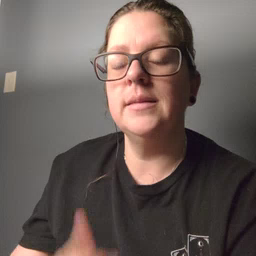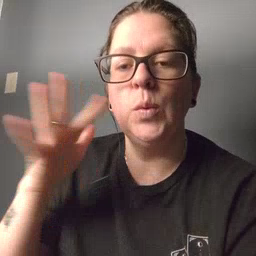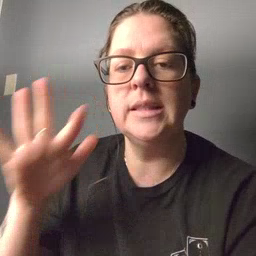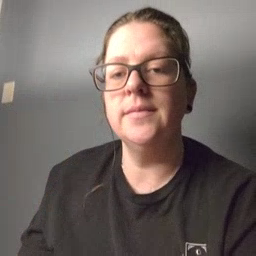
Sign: noisy